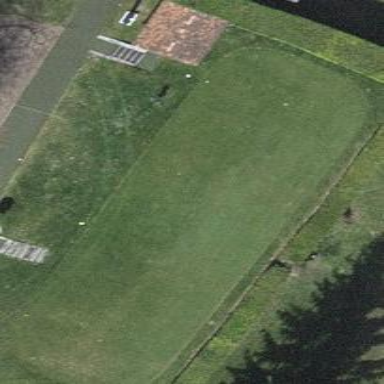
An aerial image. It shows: Golf tee on grassy land.